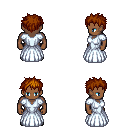
a pixel art fantasy rpg character, male body template, human, dark skin, underdress, teal pants, brunette bedhead hairstyle, black shoes, four views (front, back, left, right), 2x2 character sprite sheet, small pixel art, hard edges, no anti-aliasing